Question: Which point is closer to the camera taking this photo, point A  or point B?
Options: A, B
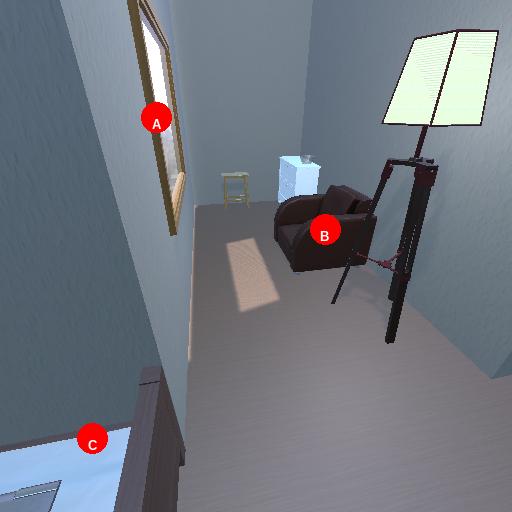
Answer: A